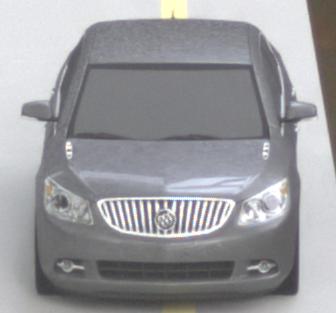
Make: Buick
Model: LaCrosse
Detailed model: Gen. 2
Model produced from: 2009
Model produced until: 2016
Doors: 4
Color: gray
Road condition: dry road
Daytime: morning or afternoon
Contrast: low contrast